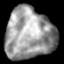
Tissue: lung
Cell type: Epithelial cells
Senescence score: 0.202
Nuclear area (px): 2436
Mean DAPI intensity: 155.926